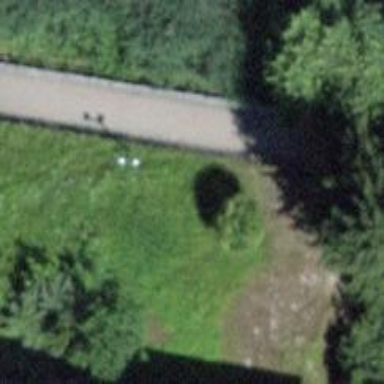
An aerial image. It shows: Footway with sett surface.